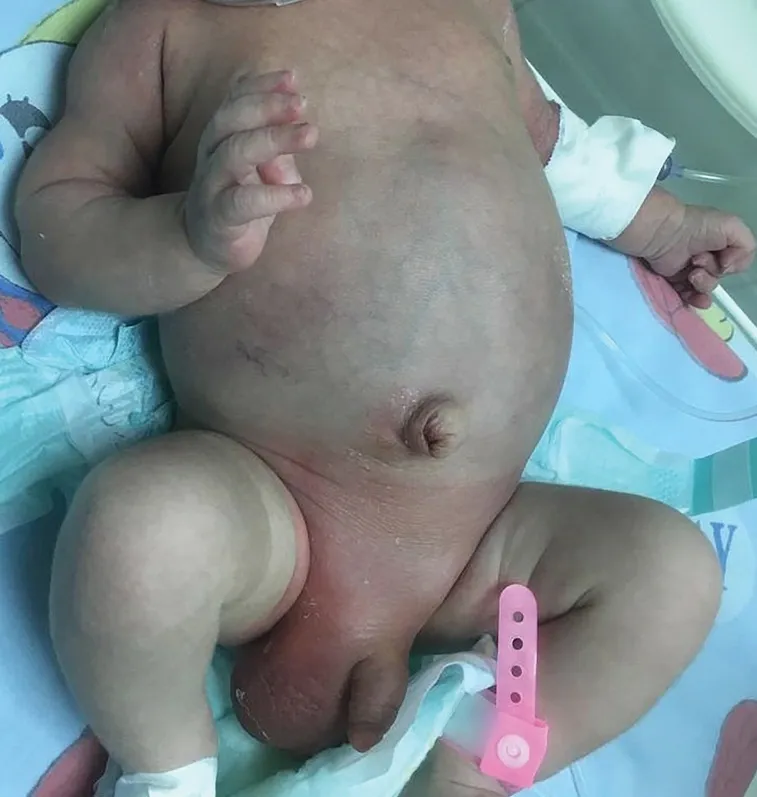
Neonate presenting with inguinoscrotal erythema and edema.
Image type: medical_photograph (other_medical_photograph)